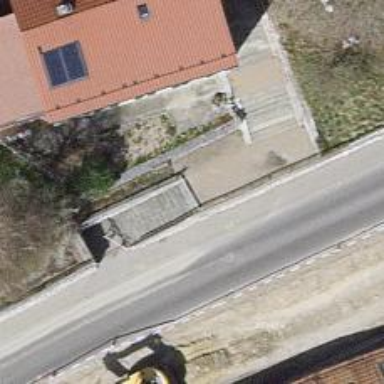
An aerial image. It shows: Road with steps.